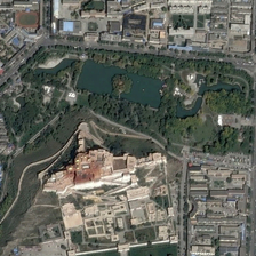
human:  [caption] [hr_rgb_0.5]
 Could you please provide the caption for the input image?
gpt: There are many trees and grass by the lake.

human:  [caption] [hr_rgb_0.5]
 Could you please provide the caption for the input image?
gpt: There is a lake by the road.

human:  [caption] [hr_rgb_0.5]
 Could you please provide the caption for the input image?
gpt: There's a lake by the road.

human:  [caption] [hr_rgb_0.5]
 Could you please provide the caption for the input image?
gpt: There are many trees and grass around the lake.

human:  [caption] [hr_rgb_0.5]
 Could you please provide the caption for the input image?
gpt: The lake by the lake